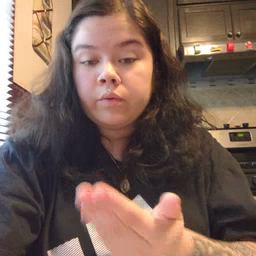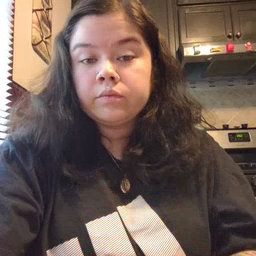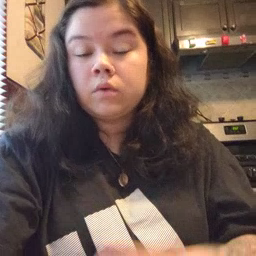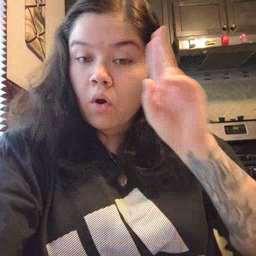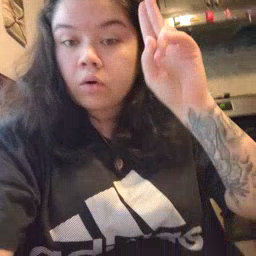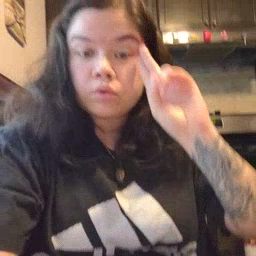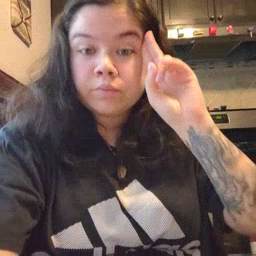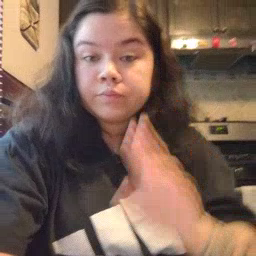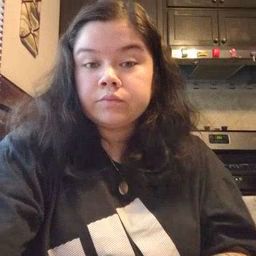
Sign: uncle